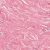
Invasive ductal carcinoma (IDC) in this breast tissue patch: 0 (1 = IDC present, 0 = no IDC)